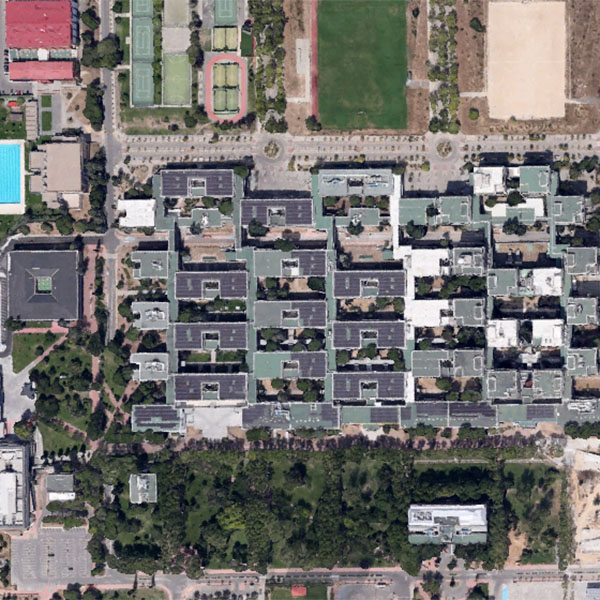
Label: School